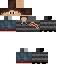
A male human skin with medium skin, wearing brown long hair dressed in a blue hoodie and black jeans, featuring a closed mouth.